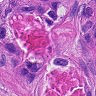
Metastatic tissue present: yes